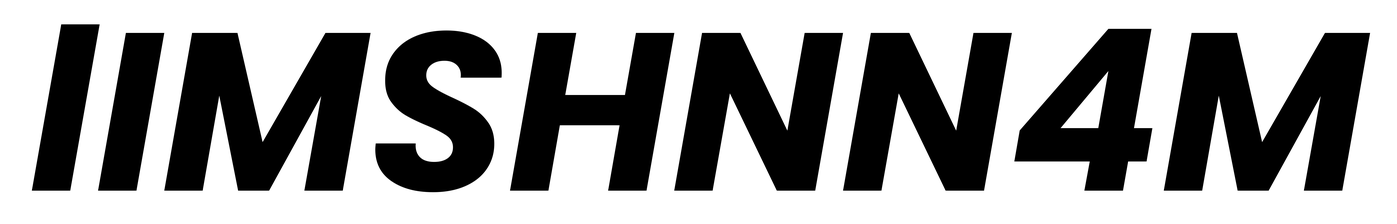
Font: Poppins-BoldItalic